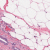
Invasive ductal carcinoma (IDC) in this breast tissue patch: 1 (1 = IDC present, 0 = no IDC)